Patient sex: M
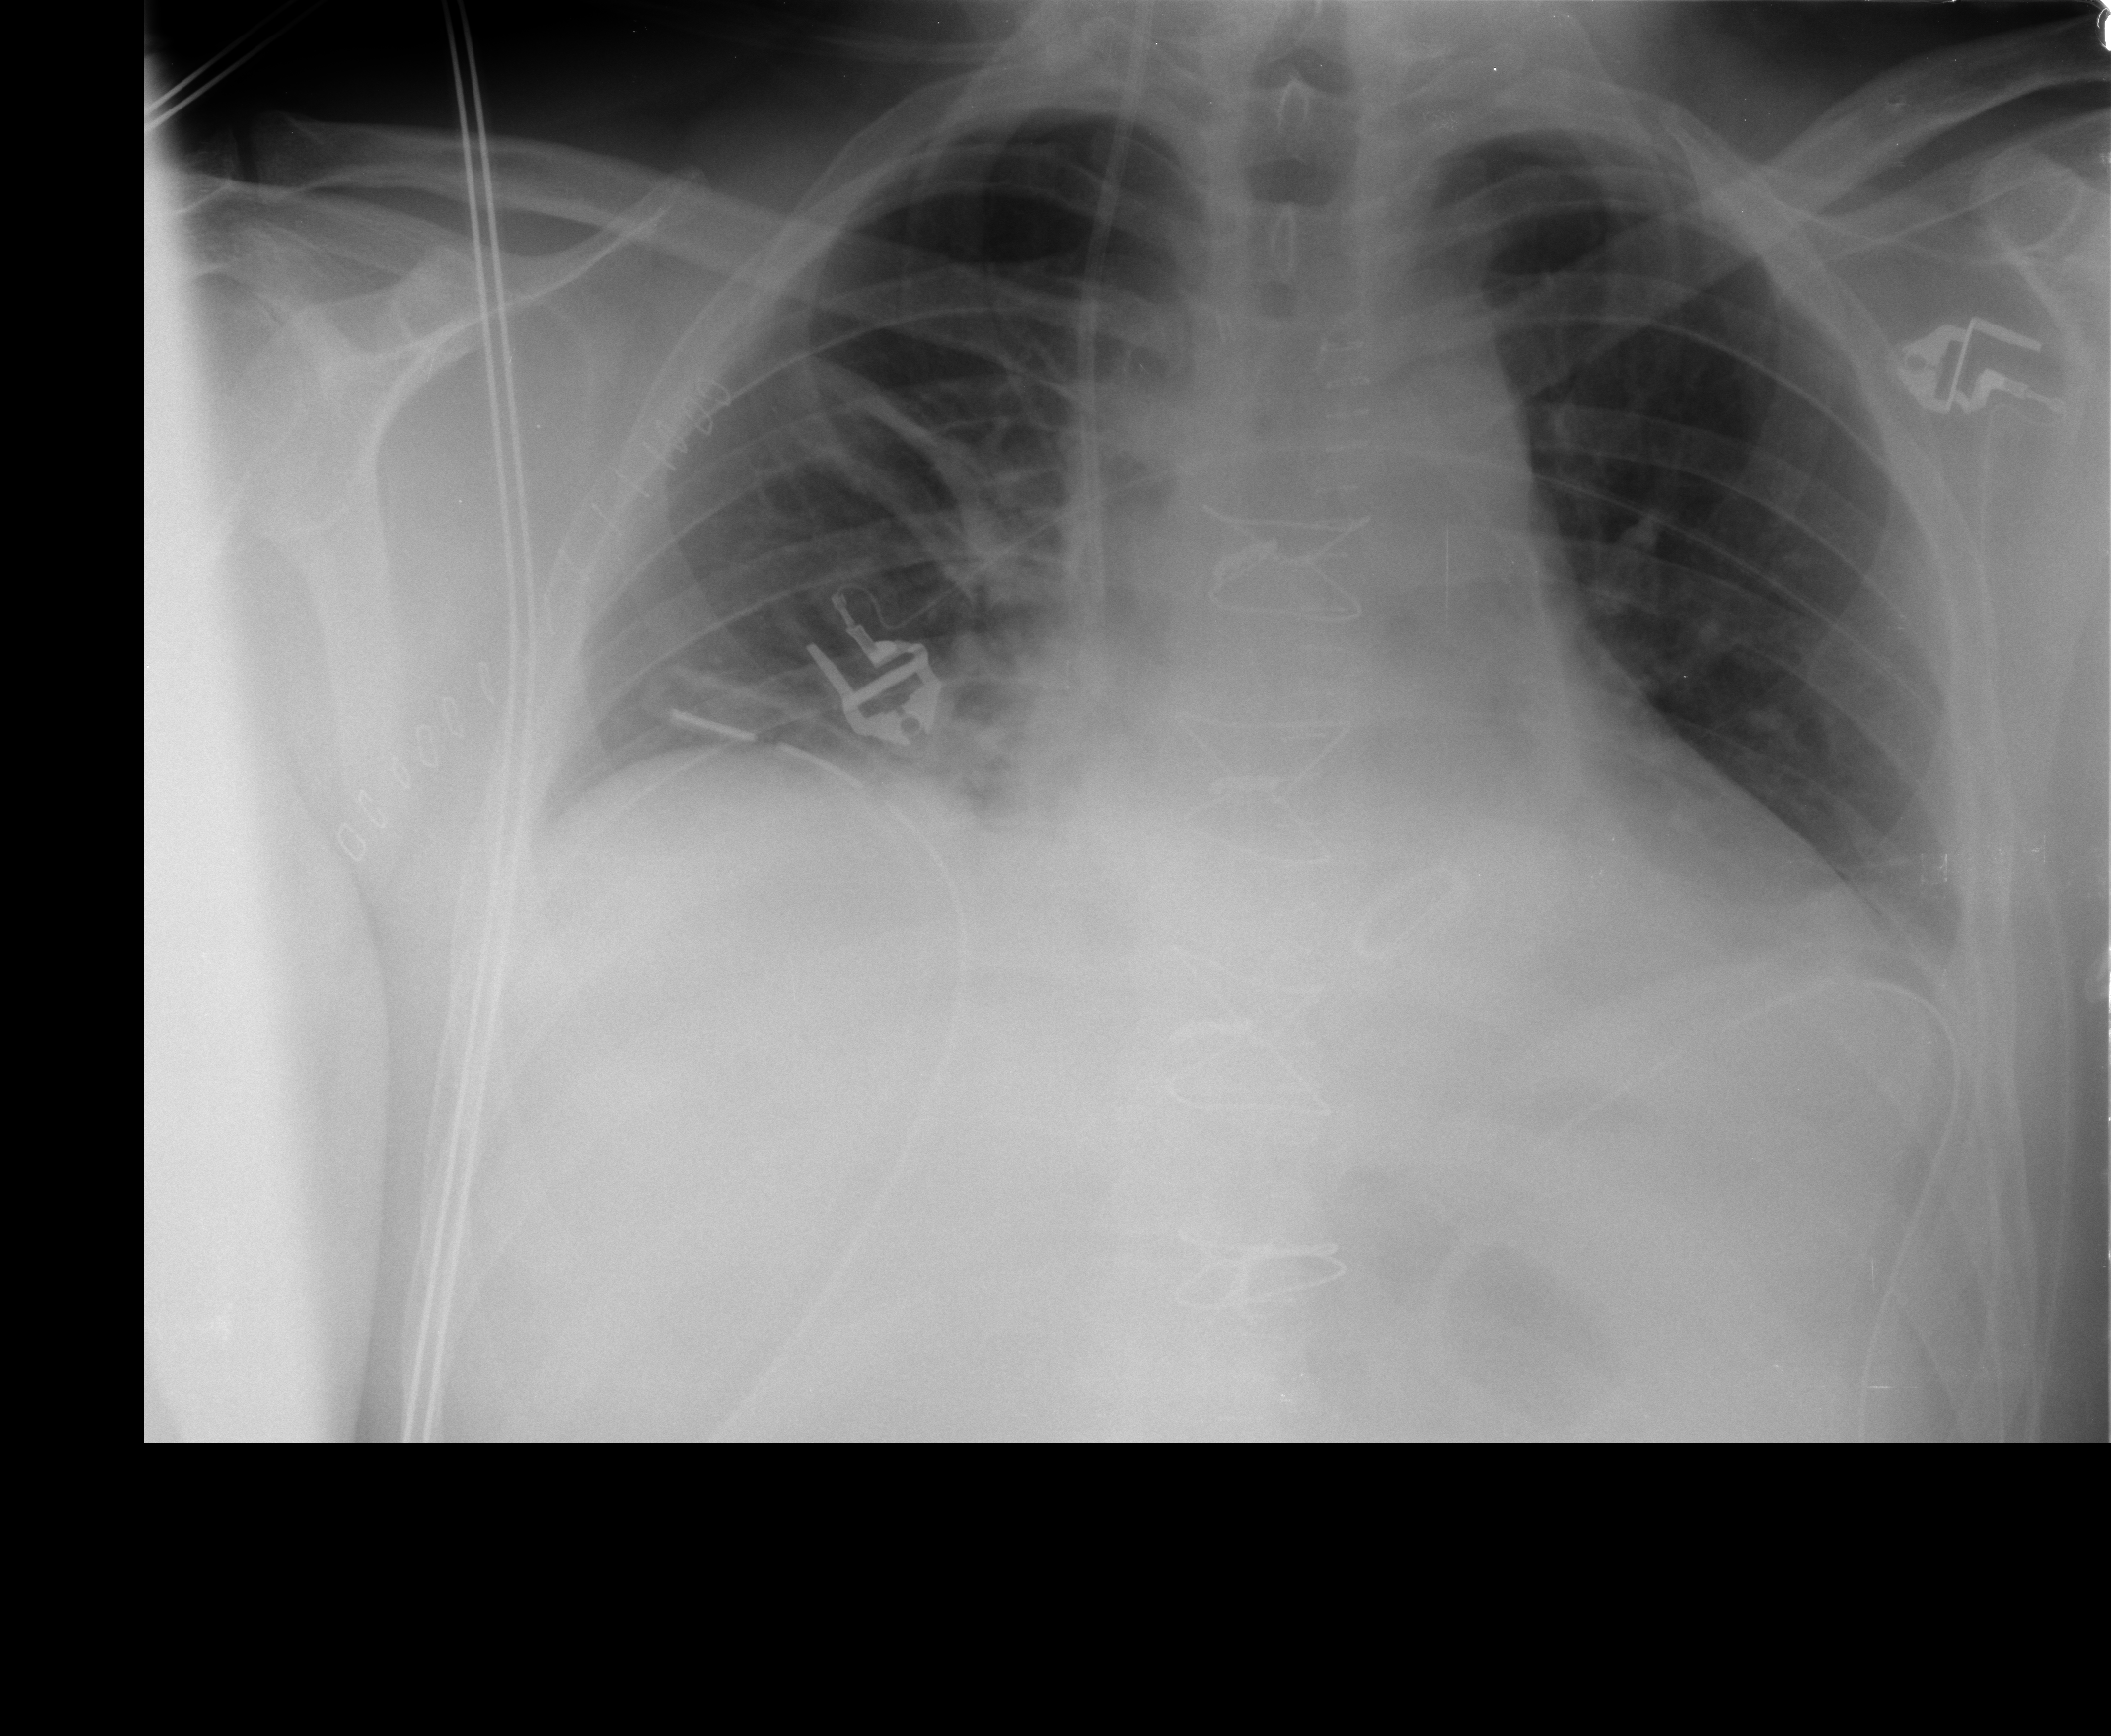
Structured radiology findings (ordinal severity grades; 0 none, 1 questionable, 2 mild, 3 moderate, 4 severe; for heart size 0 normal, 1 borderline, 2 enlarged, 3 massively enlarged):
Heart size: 1
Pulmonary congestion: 0
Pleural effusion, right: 0
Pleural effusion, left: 0
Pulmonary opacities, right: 0
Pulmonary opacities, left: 0
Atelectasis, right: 3
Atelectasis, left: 0